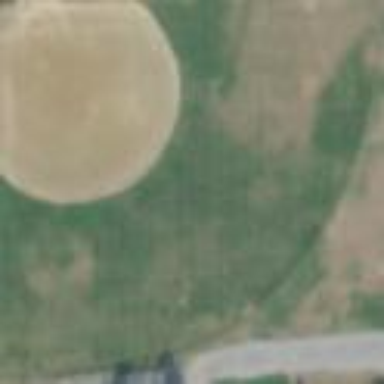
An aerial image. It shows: Baseball pitch for leisure land.